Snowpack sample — Buffalo Mountain, Silverthorne, Colorado, USA (2/22/26, 2:02 PM MST)
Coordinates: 39.622, -106.113
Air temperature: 33 °F
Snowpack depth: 63 cm
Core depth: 20 cm
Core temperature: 23 °F
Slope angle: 11°, slope face: 116°
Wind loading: low
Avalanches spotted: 0
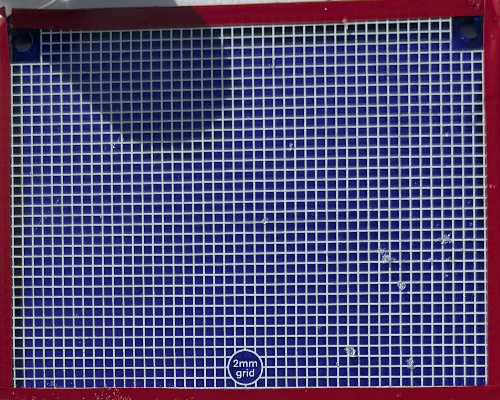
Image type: profile
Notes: In a firebreak similar to site 1, minimal wind loading with no spotted avalanches (not many faces in view though)